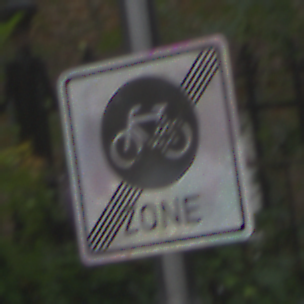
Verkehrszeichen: EndeFahrradzone
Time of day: MorningAfternoon
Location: Outdoor (Urban)
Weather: Overcast
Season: NotSpecified
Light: Natural